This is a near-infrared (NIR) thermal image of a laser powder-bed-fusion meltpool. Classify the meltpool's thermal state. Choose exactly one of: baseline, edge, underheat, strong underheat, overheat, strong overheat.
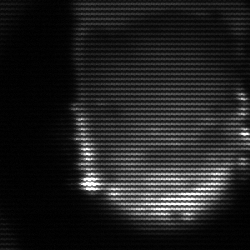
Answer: baseline